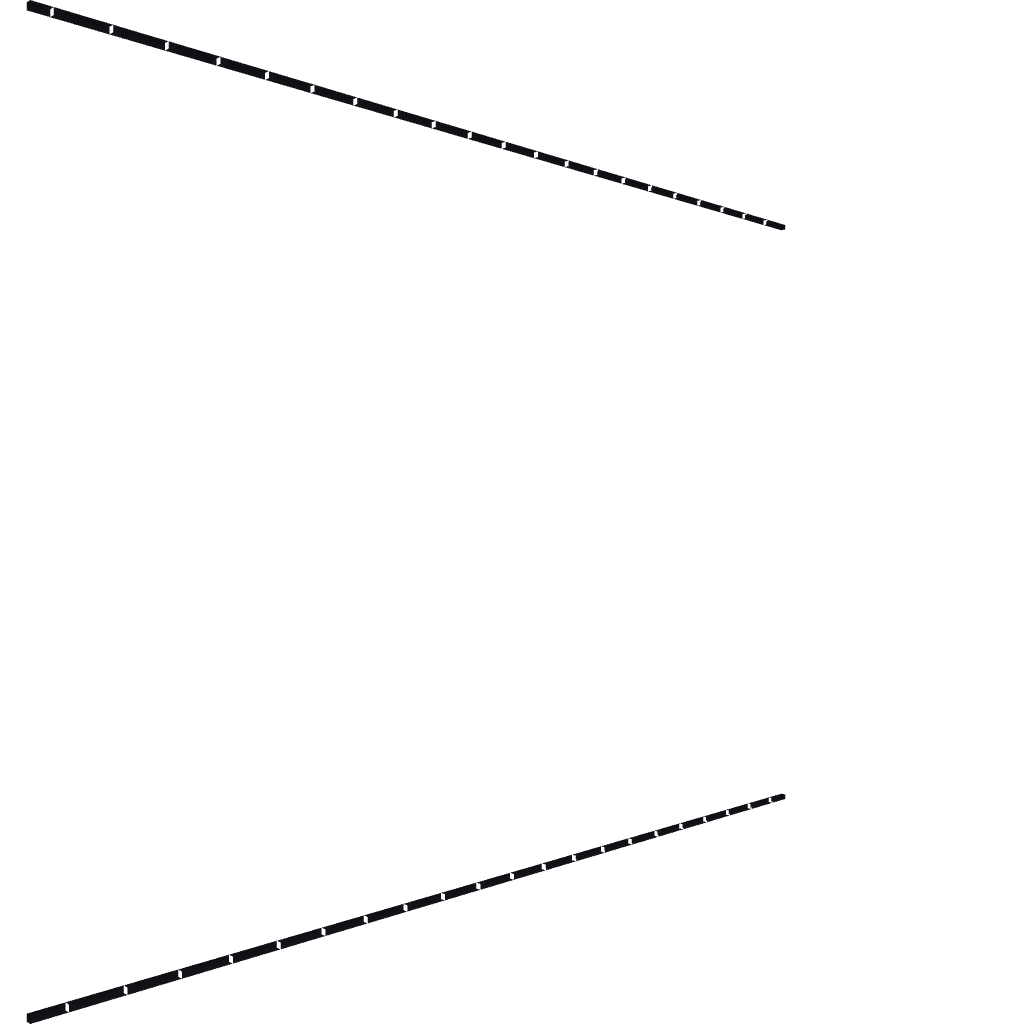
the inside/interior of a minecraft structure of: Real Madrid F.C